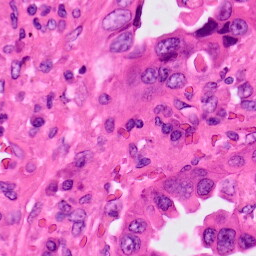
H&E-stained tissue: Lung